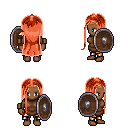
a pixel art fantasy rpg character, female body template, human, dark skin, brown tunic, gold greaves, red extra-long hairstyle, bronze tiara, leather bracers, shield, four views (front, back, left, right), 2x2 character sprite sheet, small pixel art, hard edges, no anti-aliasing